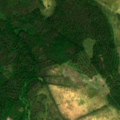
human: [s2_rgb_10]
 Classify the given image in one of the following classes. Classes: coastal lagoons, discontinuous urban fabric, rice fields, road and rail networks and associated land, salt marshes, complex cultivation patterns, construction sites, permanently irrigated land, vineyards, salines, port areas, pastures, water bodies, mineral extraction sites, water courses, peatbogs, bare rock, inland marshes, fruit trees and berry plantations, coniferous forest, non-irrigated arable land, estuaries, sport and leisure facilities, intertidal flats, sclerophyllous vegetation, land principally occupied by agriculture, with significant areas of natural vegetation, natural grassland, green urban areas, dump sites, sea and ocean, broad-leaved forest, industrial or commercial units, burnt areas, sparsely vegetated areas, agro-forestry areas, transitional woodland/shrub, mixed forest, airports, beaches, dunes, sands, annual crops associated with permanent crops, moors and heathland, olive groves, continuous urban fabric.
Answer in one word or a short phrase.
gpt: coniferous forest, mixed forest, peatbogs